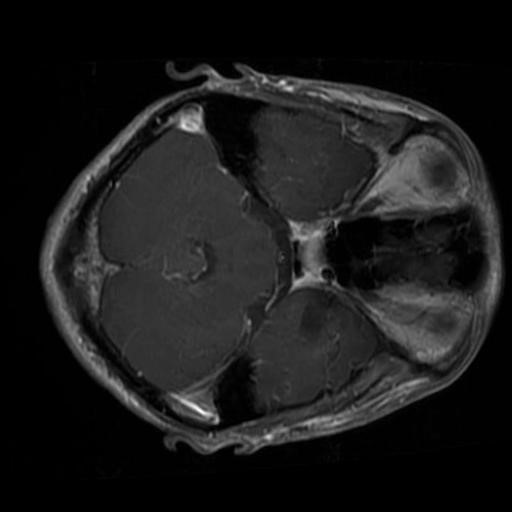
Label: brain_glioma